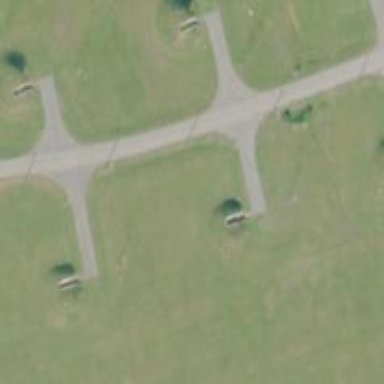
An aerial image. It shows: Military bunker.